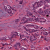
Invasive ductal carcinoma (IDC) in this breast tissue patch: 1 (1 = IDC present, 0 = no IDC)